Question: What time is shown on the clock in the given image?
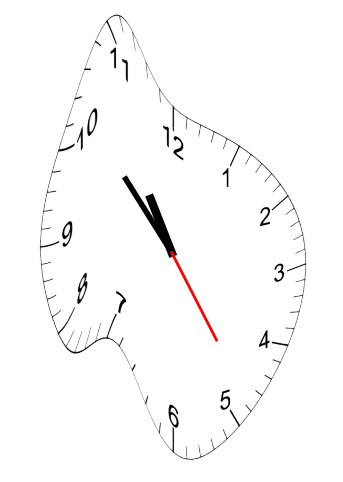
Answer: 10:52:24